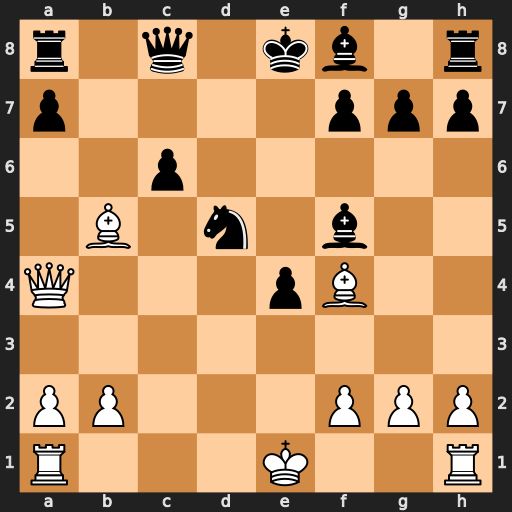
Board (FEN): r1q1kb1r/p4ppp/2p5/1B1n1b2/Q3pB2/8/PP3PPP/R3K2R
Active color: w
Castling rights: KQkq
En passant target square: -
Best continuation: Bxc6+ Bd7 Qxe4+ Be7 Bxd5